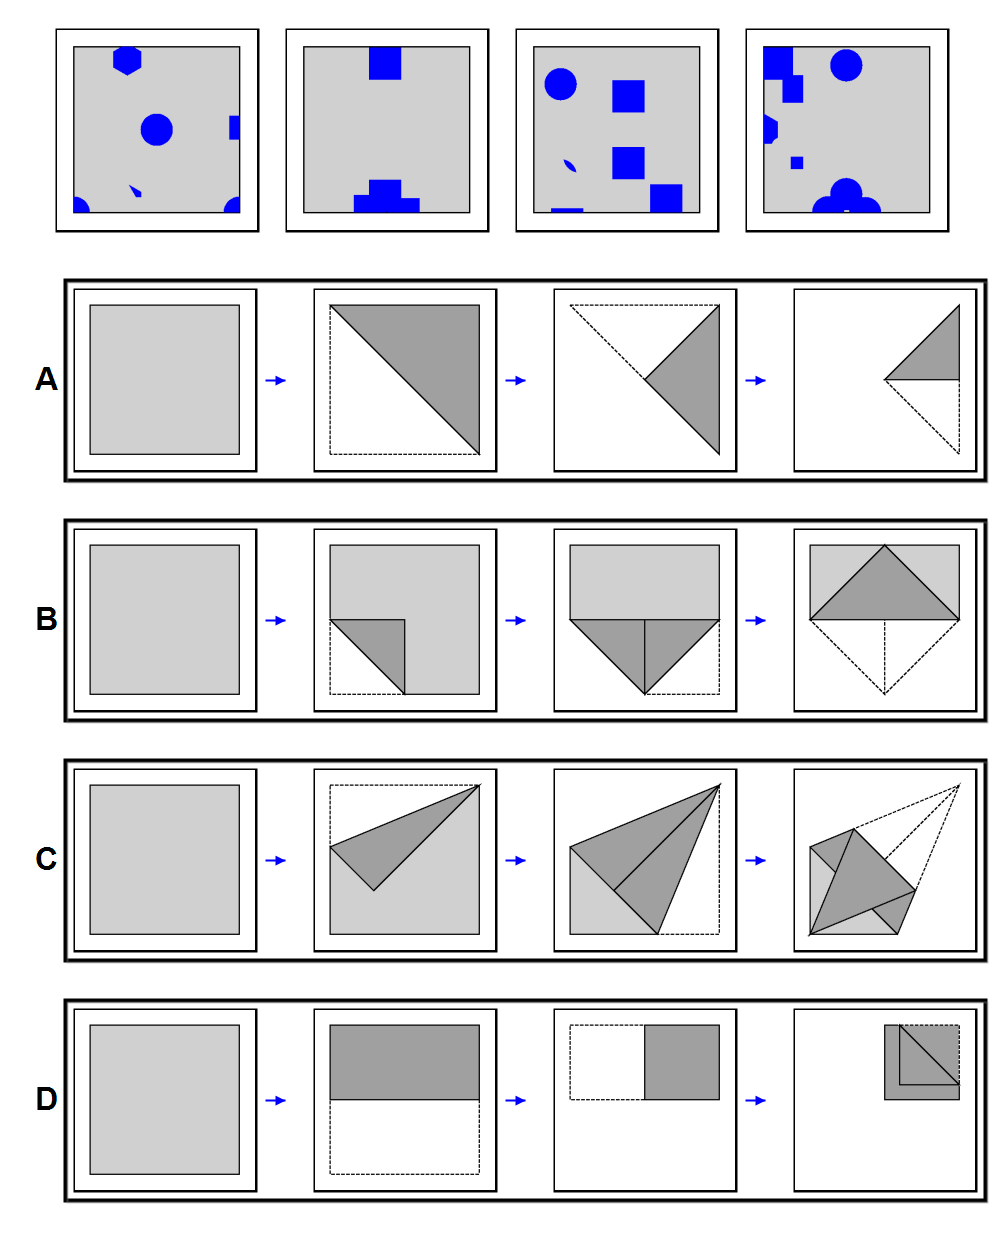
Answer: B